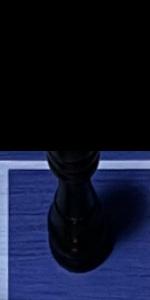
Label: Rook_Black